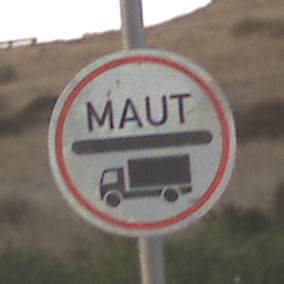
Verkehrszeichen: Mautpflicht
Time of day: SunriseSunset
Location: Outdoor (RoadRail)
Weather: PartlyCloudy
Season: NotSpecified
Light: Natural